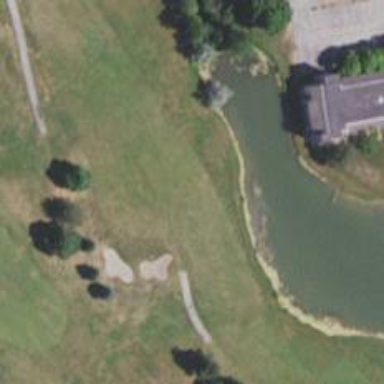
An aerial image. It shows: Golf hole.